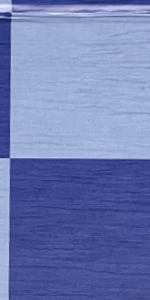
Label: Empty